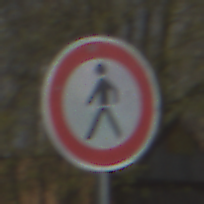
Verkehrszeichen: VerbotFussgaenger
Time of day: MorningAfternoon
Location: Outdoor (Suburban)
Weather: Clear
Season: NotSpecified
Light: Natural